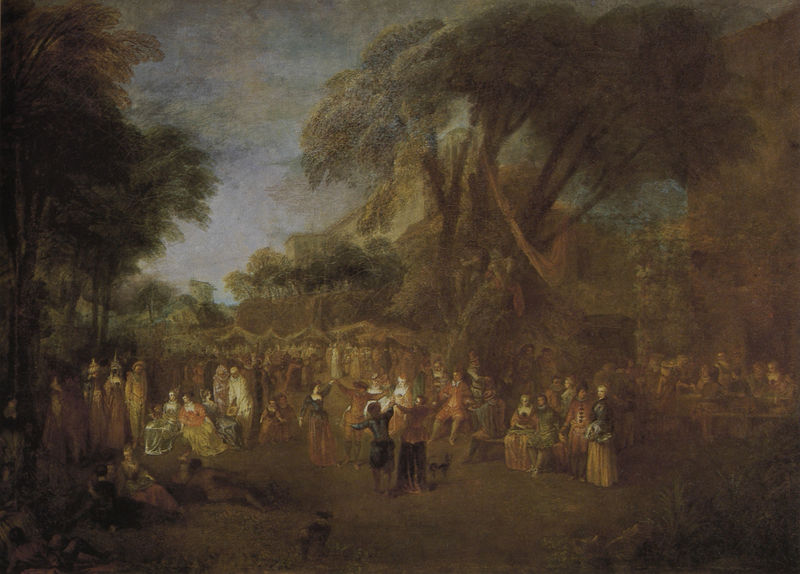
Titel: Les comédiens sur le champ de foire, Jahrmarkt mit Komödianten
Künstler: Antoine Watteau
Standort: Berlin
Institution: Staatliche Museen zu Berlin, Preußischer Kulturbesitz
Schlagwörter: baum, berg, blau, blätter, dunkel, gemälde, himmel, laub, mann, schatten, weiß, wolken, bäume, frauen, grün, landschaft, menschen, sitzen, stadt, abend, braun, frau, hell, kleid, kleider, licht, mitte, männer, nacht, tische, gebäude, haus, hund, hunde, park, rot, schloss, tiere, tuch, wiese, fest, gesellschaft, tanz, versammlung, alt, feier, feiern, gelage, barock, stehen, bild, hände, öl, dämmerung, natur, boden, kostüm, sitzend, stehend, tücher, musik, pflanzen, tanzen, rokoko, wald, genre, kinder, kreis, liegen, düster, röcke, zuschauer, berge, dorf, platz, bank, figuren, romantik, stämme, essen, tafel, liegend, schauspiel, spiel, burg, festung, draußen, lichtung, menschenmenge, bänke, bankett, brauntöne, könige, landpartie, zuschauen, reigen, zelt, zelte, menschne, wald baum, stimmungsvoll, es hängt, tanze, ich seh nix neues, batur, freun, 18. jhd, kleider räcke, frohe stimmung